You are looking at the envelope spectrum of a bearing's vibration signal. The marked vertical lines are the theoretical fault frequencies for the outer race, inner race, rolling elements, and cage. Determine the bearing's health state. Answer with exactly one of: normal, inner_race, outer_race, ball.
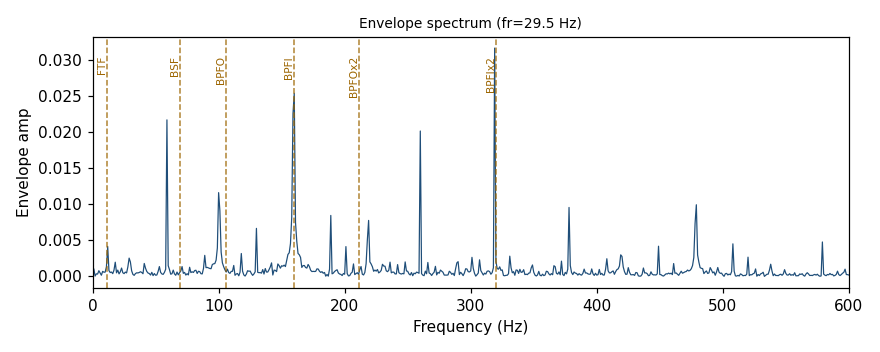
Answer: inner_race